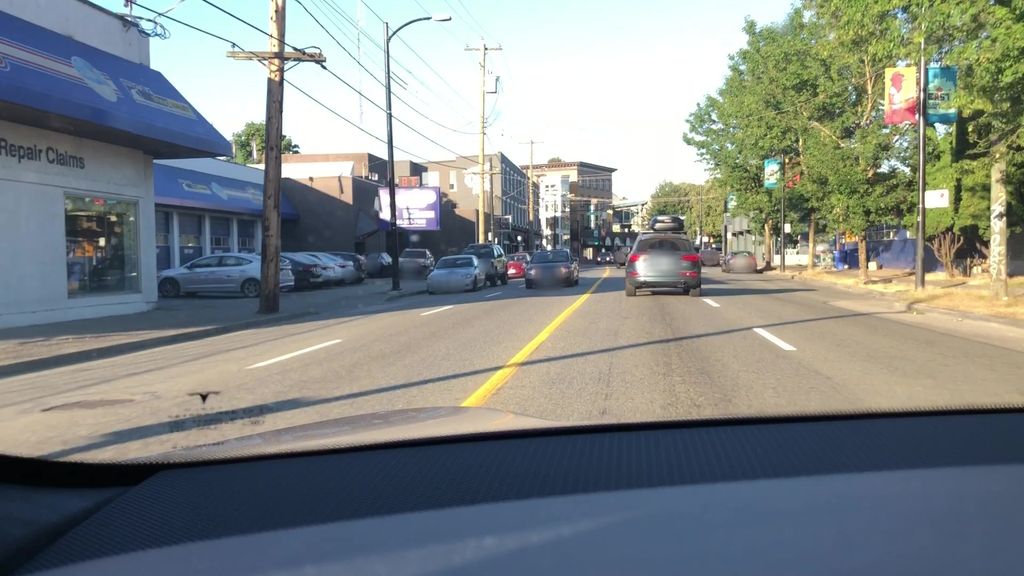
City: vancouver